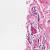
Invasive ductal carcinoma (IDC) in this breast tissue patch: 0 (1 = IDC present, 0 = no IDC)